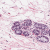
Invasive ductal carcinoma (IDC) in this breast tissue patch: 0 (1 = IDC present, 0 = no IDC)